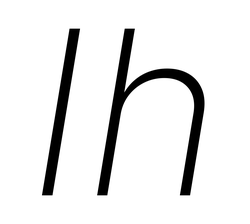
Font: Inter-Italic_ExtraLight_Italic